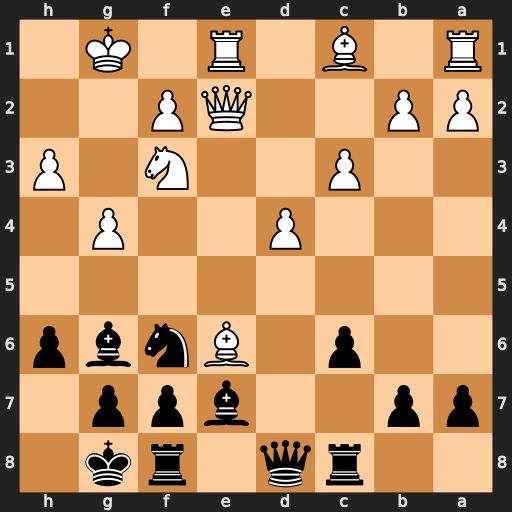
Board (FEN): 2rq1rk1/pp2bpp1/2p1Bnbp/8/3P2P1/2P2N1P/PP2QP2/R1B1R1K1
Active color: b
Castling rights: -
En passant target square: -
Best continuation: fxe6 Qxe6+ Kh7 Qxe7 Qxe7 Rxe7 Nd5 Rxb7 Rxf3